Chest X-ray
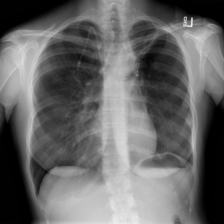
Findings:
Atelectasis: negative
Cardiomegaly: negative
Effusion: negative
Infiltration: negative
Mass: negative
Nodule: negative
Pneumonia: negative
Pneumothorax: positive
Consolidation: negative
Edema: negative
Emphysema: negative
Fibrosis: negative
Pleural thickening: positive
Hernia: negative